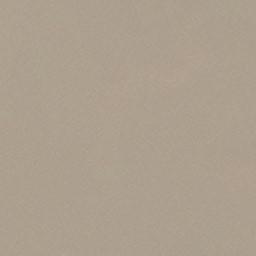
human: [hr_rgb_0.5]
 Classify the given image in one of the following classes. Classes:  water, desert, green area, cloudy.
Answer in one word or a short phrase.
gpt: desert